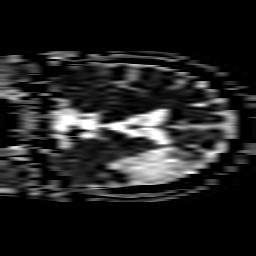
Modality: ADC
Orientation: coronal
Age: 66
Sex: female
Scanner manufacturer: philips
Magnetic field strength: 1.5 T
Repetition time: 4.82 s
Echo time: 0.07764 s